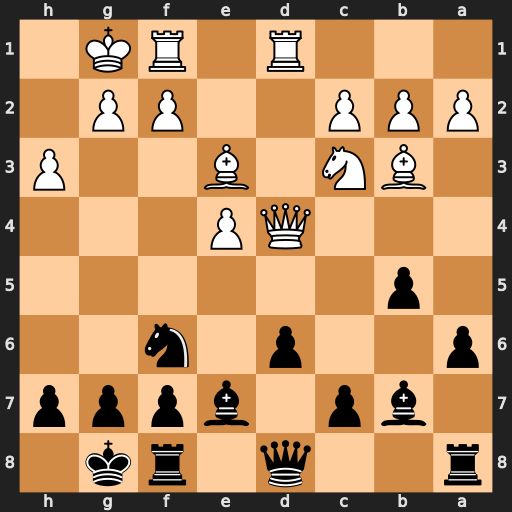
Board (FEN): r2q1rk1/1bp1bppp/p2p1n2/1p6/3QP3/1BN1B2P/PPP2PP1/3R1RK1
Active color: b
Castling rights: -
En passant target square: -
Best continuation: c5 Qd3 c4 Bxc4 bxc4